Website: macys
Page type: customer-info-address
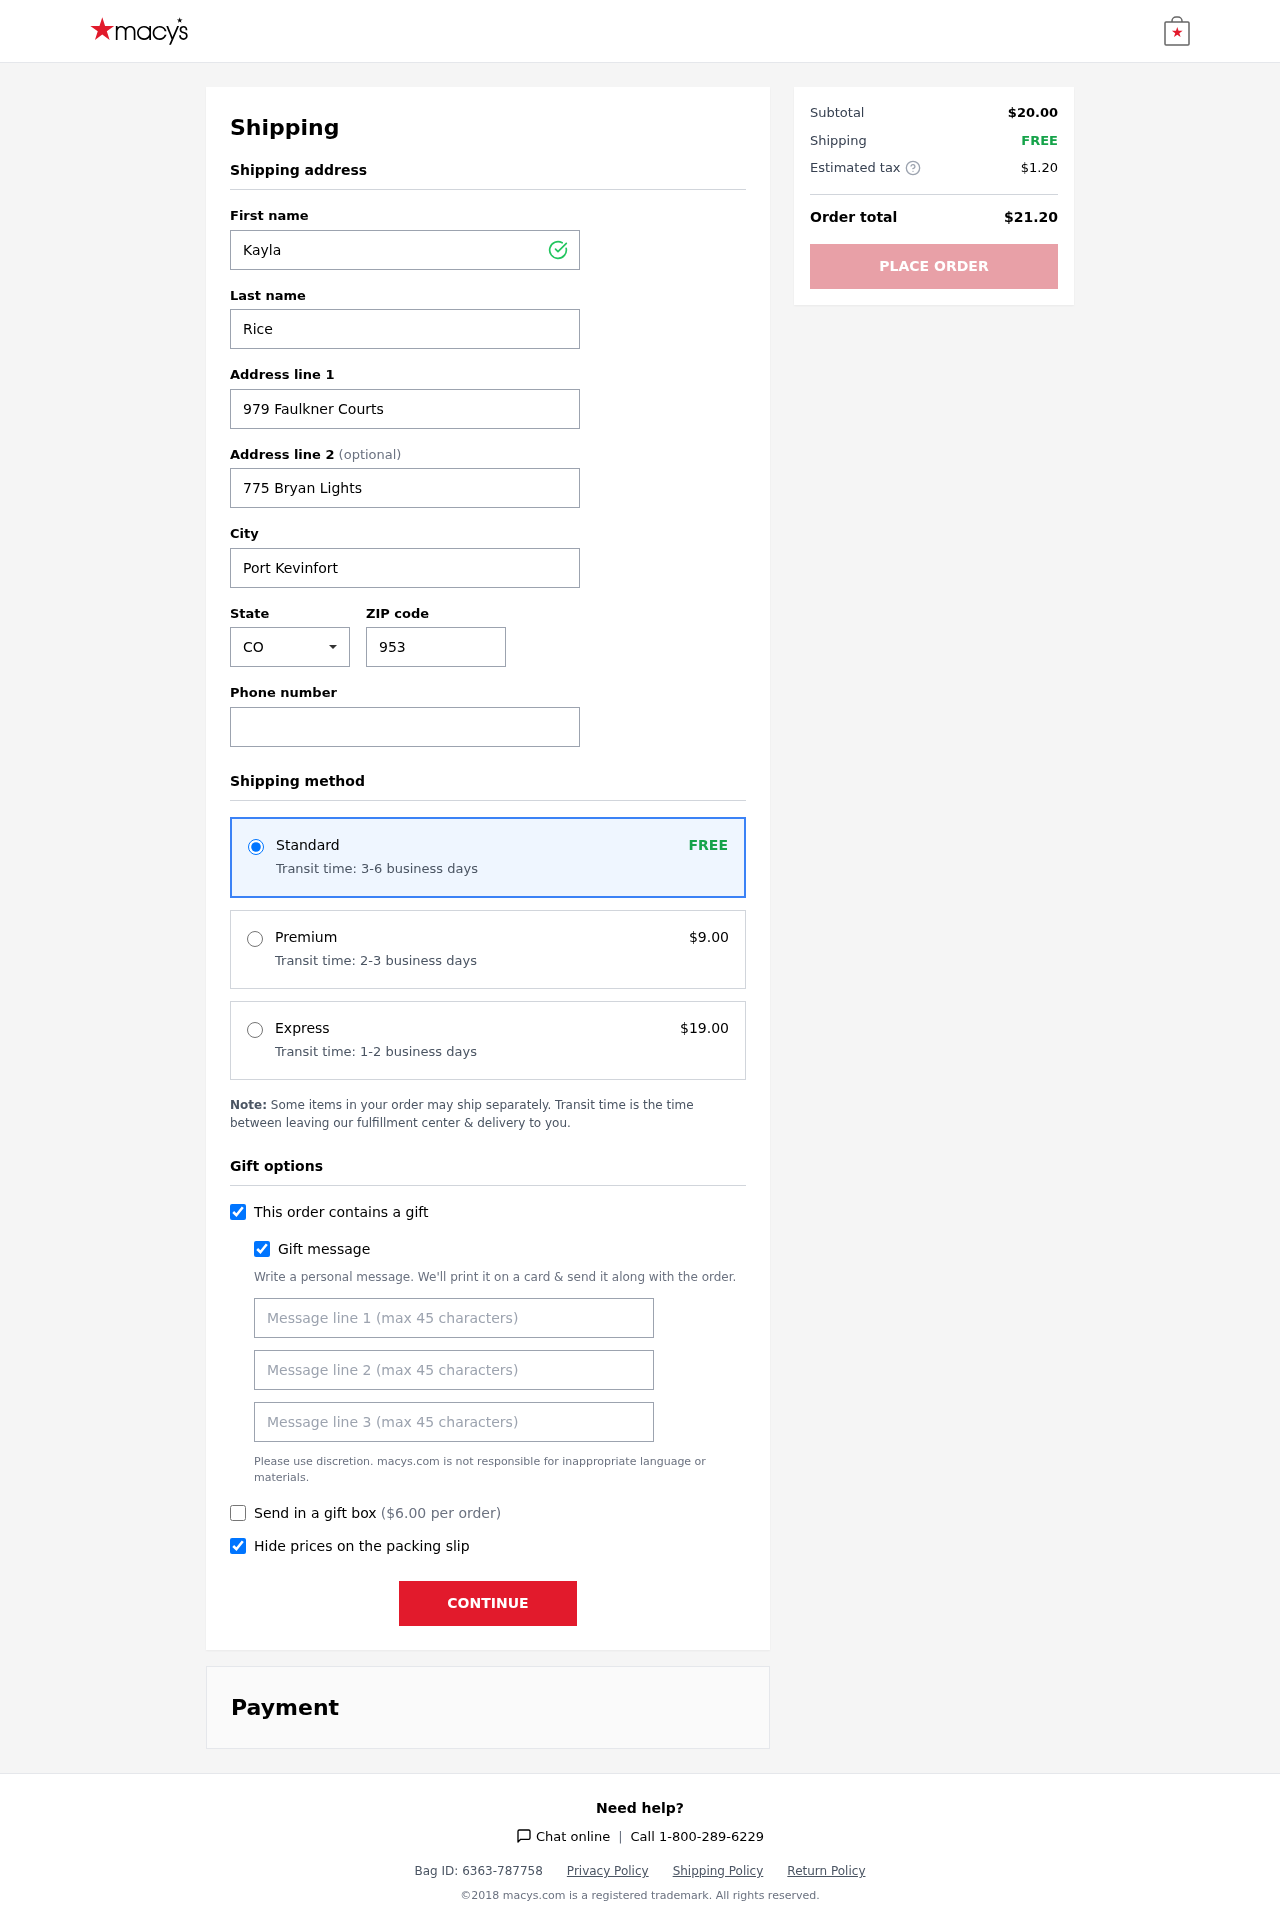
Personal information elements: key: PII_CITY
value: Port Kevinfort
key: PII_FIRSTNAME
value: Kayla
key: PII_GIFT_MESSAGE
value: Hey Tracy! I found this delicious orange mango juice that totally made me think of you—it’s perfect for brightening up any day. Enjoy every refreshing sip!  Kayla
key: PII_LASTNAME
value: Rice
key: PII_PHONE
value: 6482120494
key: PII_POSTCODE
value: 95352
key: PII_STATE_ABBR
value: CO
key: PII_STREET
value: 979 Faulkner Courts
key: PII_STREET2
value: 775 Bryan Lights
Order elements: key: ORDER_SHIPPING_STANDARD
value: FREE
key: ORDER_SHIPPING_STANDARD_TIME
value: Transit time: 3-6 business days
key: ORDER_SHIPPING_PREMIUM
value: $9.00
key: ORDER_SHIPPING_PREMIUM_TIME
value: Transit time: 2-3 business days
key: ORDER_SHIPPING_EXPRESS
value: $19.00
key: ORDER_SHIPPING_EXPRESS_TIME
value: Transit time: 1-2 business days
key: ORDER_GIFT_BOX_FEE
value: $6.00
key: ORDER_SUBTOTAL
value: $20.00
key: ORDER_SHIPPING_COST
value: FREE
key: ORDER_TAX
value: $1.20
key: ORDER_TOTAL
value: $21.20